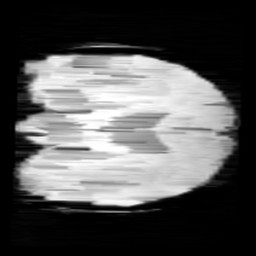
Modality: minIP
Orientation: coronal
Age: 10
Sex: male
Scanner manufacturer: siemens
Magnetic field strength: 3 T
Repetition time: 0.027 s
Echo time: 0.02 s